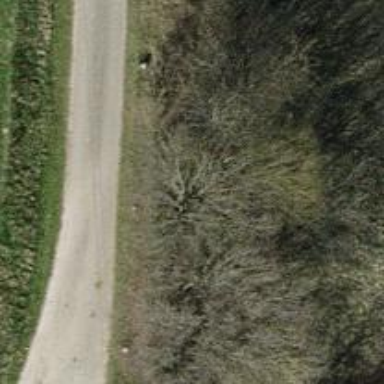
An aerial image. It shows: Broadleaved tree with lush foliage.